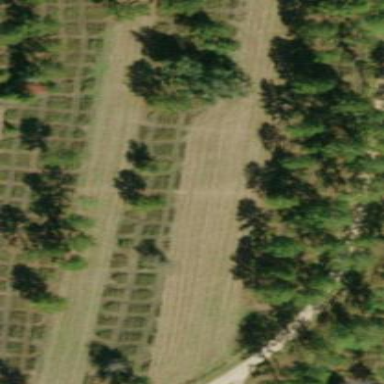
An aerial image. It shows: Orchard.